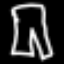
Label: pants